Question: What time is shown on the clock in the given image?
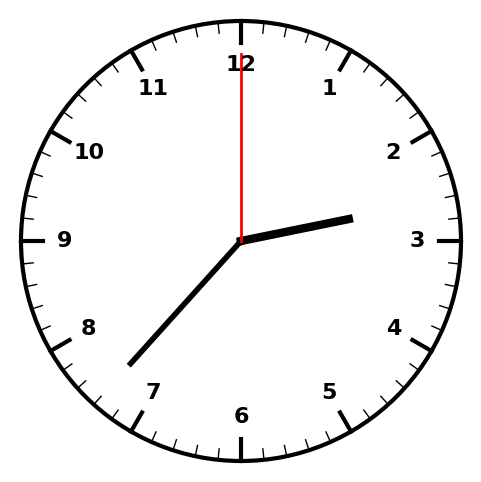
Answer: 02:37:00